Question: I am looking to build a drawing application and have been able to do regular lines and dashed line but I wanted a 'wavy' line also known as serpent line. Any thoughts on how to accomplish this in AS3?
Updated: The code replied does answer the question but was hoping to be more freehand serpent so on mouse move it would be able to draw something like below (although it doesn't need the line through the waves).

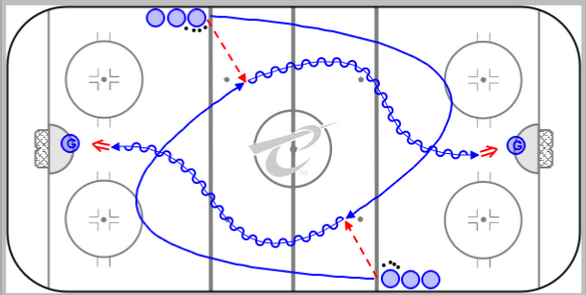
Answer: You can either do it using beizer curves, but the simplest way is probably to draw line segments. Here's a working example:
'''
package
{
import flash.display.*;
import flash.events.Event;
import flash.geom.*;
public class Main extends Sprite {
public function Main():void {
if (stage) init();
else addEventListener(Event.ADDED_TO_STAGE, init);
}
private function init(e:Event = null):void {
this.graphics.lineStyle(2, 0x0, 0.5);
// step = 1 creates a high-quality wave
drawSerpentLine(this.graphics, new Point(50, 50), new Point(150, 250), 4, 20, 1);
// step = 8 and the wave is not as smooth
drawSerpentLine(this.graphics, new Point(300, 30), new Point(233, 150), 6, 10, 8);
}
// takes a graphics reference, and draws a serpent line between the two
// specified points using the g's current lineStyle
// frequency: determines how many waves
// amplitude: how "much" wave
// step: the quality (lower means smoother lines at the cost of speed)
private function drawSerpentLine(g : Graphics, from : Point, to : Point, frequency : int = 5, amplitude : int = 20, step : int = 2):void {
// the angle between the two points
var ang : Number = Math.atan2(to.y - from.y, to.x - from.x);
// the distance between the points
var dis : Number = Point.distance(from, to);
// a point which we use to store the current position to draw
var currPoint : Point = new Point(from.x, from.y);
for (var i:int = 0; i <= dis; i += step) {
// how far away (perpendicularly) from the straight lines the current points should be
var waveOffsetLength : Number = Math.sin((i / dis) * Math.PI * frequency) * amplitude;
// calculate the current point.
currPoint.x = from.x + Math.cos(ang) * i + Math.cos(ang - Math.PI/2)*waveOffsetLength;
currPoint.y = from.y + Math.sin(ang) * i + Math.sin(ang - Math.PI/2)*waveOffsetLength;
if (i > 0) {
this.graphics.lineTo(currPoint.x, currPoint.y);
} else {
this.graphics.moveTo(currPoint.x, currPoint.y);
}
}
// close the last line so we end up at the end point
this.graphics.lineTo(to.x, to.y);
}
}
}
'''
Here's a modified version which draws freehand. The approach is similar: Each mouse move we draw serpent between two points. But the "phase" of the serpent needs to be stored in a variable so that the different drawSerpentLine() calls continue at the last call's phase. Also, we can't just draw a serpent between the last mouse coord and the current mouse coord because that would not create a smooth look. So we average the coordinates.
'''
package
{
import flash.display.*;
import flash.events.Event;
import flash.events.MouseEvent;
import flash.geom.*;
public class Main extends Sprite {
private var m_mouseIsDown : Boolean;
private var m_lastPoint : Point = new Point();
private var m_currPoint : Point = new Point();
private var m_phase : Number = 0;
private var m_firstDrawAfterMouseDown : Boolean;
public function Main():void {
if (stage) init();
else addEventListener(Event.ADDED_TO_STAGE, init);
}
private function init(e:Event = null):void {
this.graphics.lineStyle(2, 0x0, 0.5);
this.stage.addEventListener(MouseEvent.MOUSE_DOWN, onMouseEvent);
this.stage.addEventListener(MouseEvent.MOUSE_MOVE, onMouseEvent);
this.stage.addEventListener(MouseEvent.MOUSE_UP, onMouseEvent);
}
private function drawSerpentLine(g : Graphics, from : Point, to : Point, frequency : Number = 0.15, amplitude : int = 6, step : int = 1):void {
// the angle between the two points
var ang : Number = Math.atan2(to.y - from.y, to.x - from.x);
// the distance between the points
var dis : Number = Point.distance(from, to);
for (var i:int = 0; i <= dis; i += step) {
m_phase += frequency;
// how far away (perpendicularly) from the straight lines the current points should be
var waveOffsetLength : Number = Math.sin(m_phase) * amplitude;
// calculate the current point.
var x : Number = from.x + Math.cos(ang) * i + Math.cos(ang - Math.PI/2)*waveOffsetLength;
var y : Number = from.y + Math.sin(ang) * i + Math.sin(ang - Math.PI/2)*waveOffsetLength;
if (m_firstDrawAfterMouseDown) {
this.graphics.moveTo(x, y);
m_firstDrawAfterMouseDown = false;
} else {
this.graphics.lineTo(x, y);
}
}
}
private function onMouseEvent(event : MouseEvent):void {
switch(event.type) {
case MouseEvent.MOUSE_DOWN:
m_mouseIsDown = m_firstDrawAfterMouseDown = true;
m_currPoint.x = m_lastPoint.x = this.mouseX;
m_currPoint.y = m_lastPoint.y = this.mouseY;
break;
case MouseEvent.MOUSE_MOVE:
if (m_mouseIsDown) {
// to create a smoother look we average the mouse coords
// where only 10% of the new mouse position is used, 90% is the old position
// the lower the first percentage the smoother the look, but the more
// the serpent will lag behind the actual mouse position (until you release the mouse)
m_currPoint.x = this.mouseX * 0.1 + m_lastPoint.x * 0.9;
m_currPoint.y = this.mouseY * 0.1 + m_lastPoint.y * 0.9;
drawSerpentLine(this.graphics, m_lastPoint, m_currPoint);
m_lastPoint.x = m_currPoint.x;
m_lastPoint.y = m_currPoint.y;
}
break;
case MouseEvent.MOUSE_UP:
m_mouseIsDown = false;
// when the user releases, we complete the serpent
// by drawing the full distance to the current position
// (no percentages like in mouse move)
m_currPoint.x = this.mouseX;
m_currPoint.y = this.mouseY;
drawSerpentLine(this.graphics, m_lastPoint, m_currPoint);
break;
}
}
}
}
'''